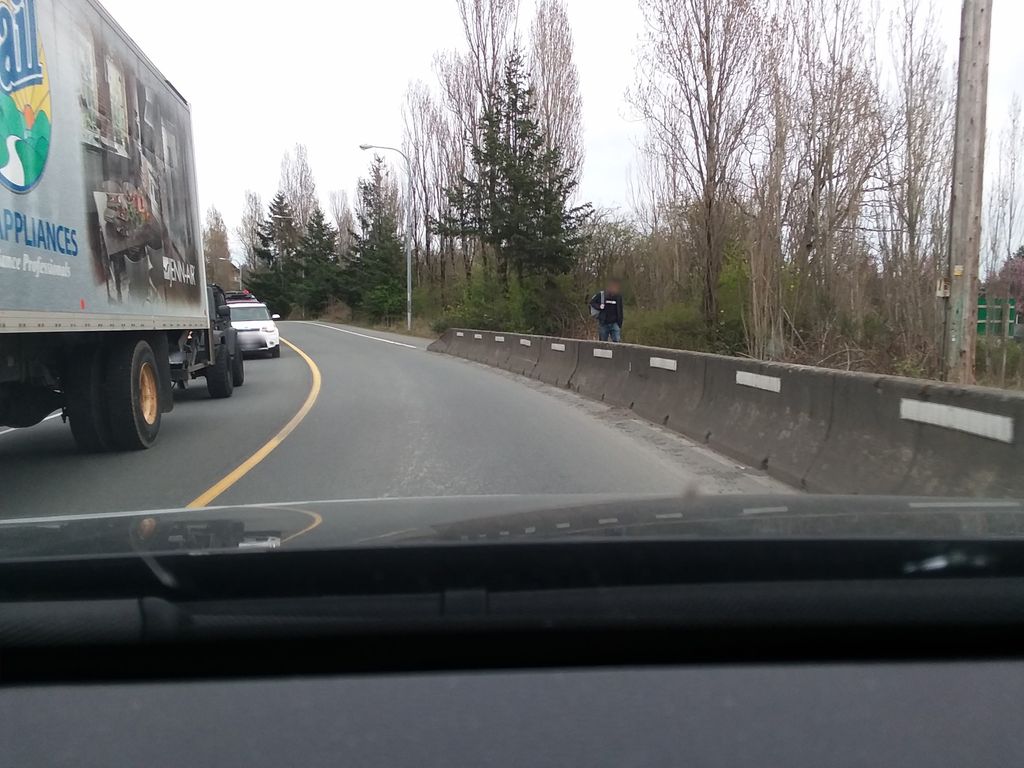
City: victoria